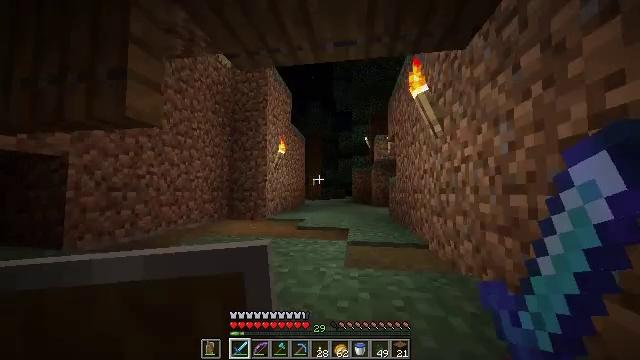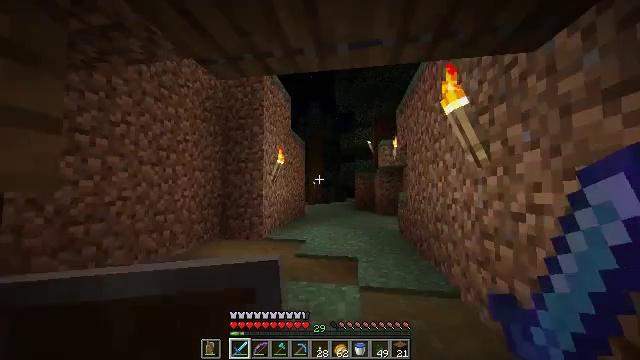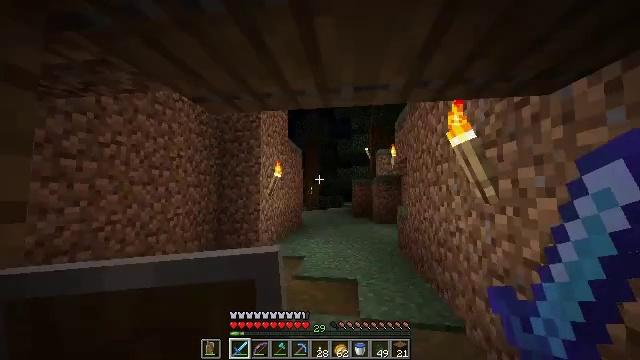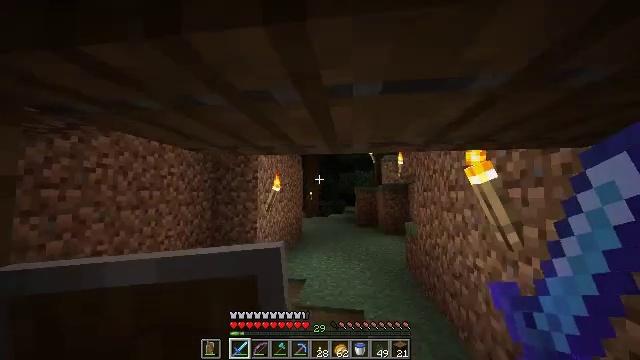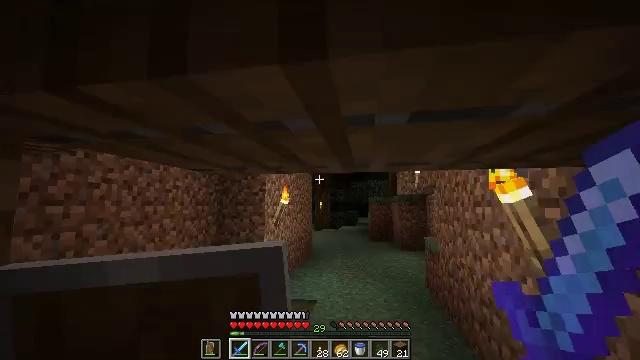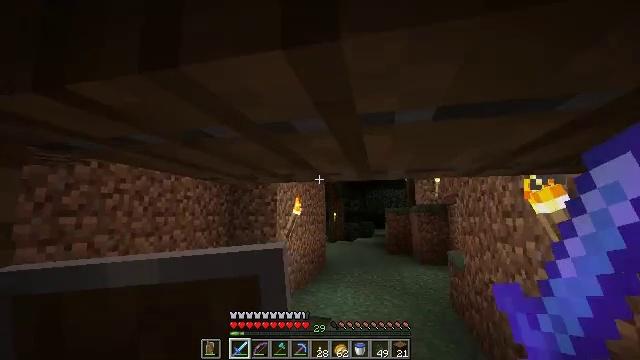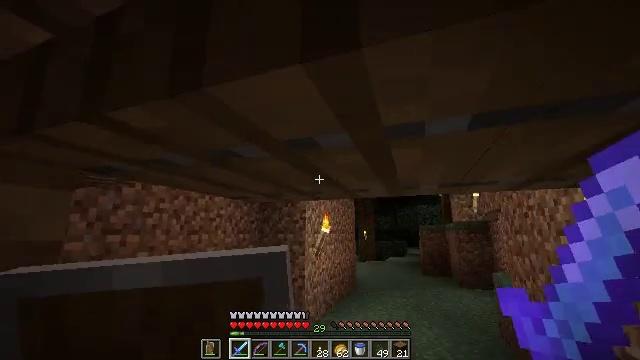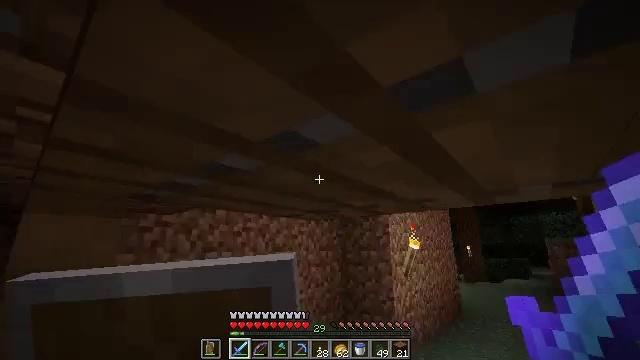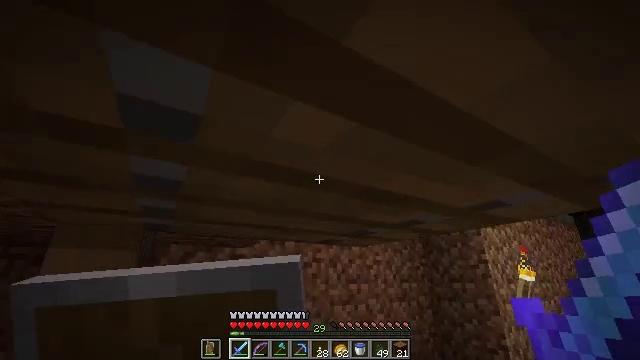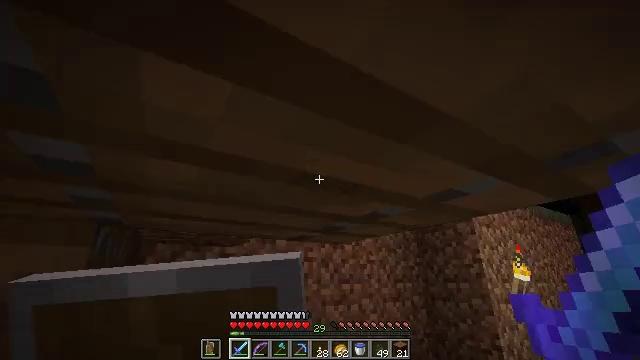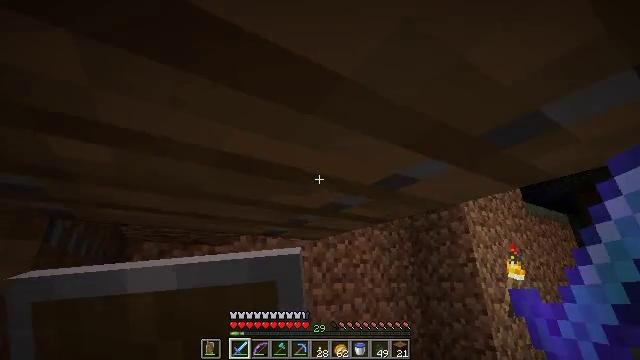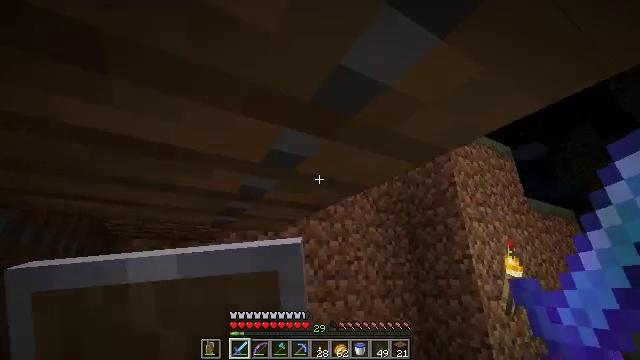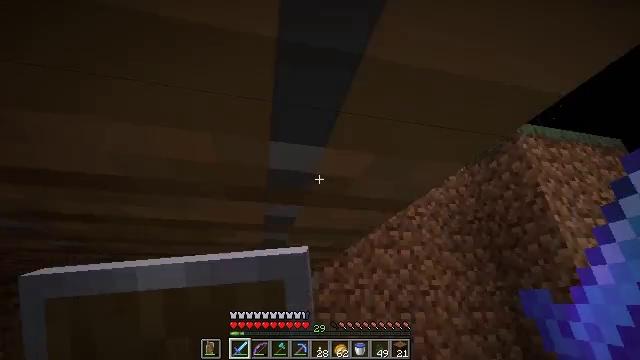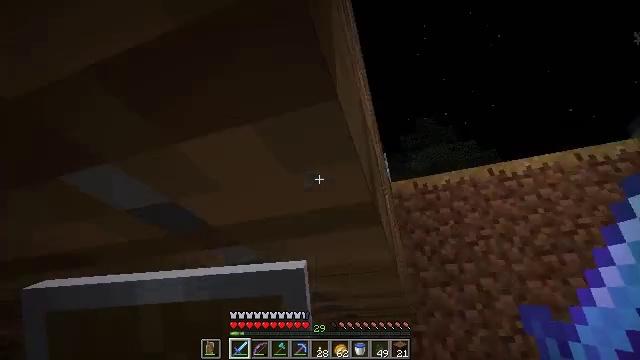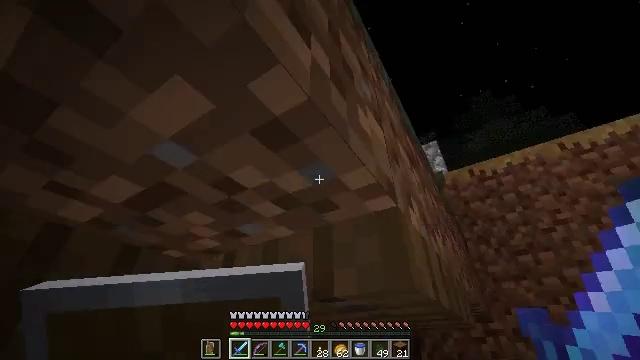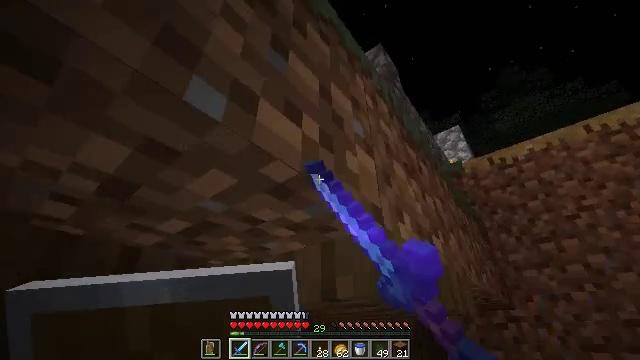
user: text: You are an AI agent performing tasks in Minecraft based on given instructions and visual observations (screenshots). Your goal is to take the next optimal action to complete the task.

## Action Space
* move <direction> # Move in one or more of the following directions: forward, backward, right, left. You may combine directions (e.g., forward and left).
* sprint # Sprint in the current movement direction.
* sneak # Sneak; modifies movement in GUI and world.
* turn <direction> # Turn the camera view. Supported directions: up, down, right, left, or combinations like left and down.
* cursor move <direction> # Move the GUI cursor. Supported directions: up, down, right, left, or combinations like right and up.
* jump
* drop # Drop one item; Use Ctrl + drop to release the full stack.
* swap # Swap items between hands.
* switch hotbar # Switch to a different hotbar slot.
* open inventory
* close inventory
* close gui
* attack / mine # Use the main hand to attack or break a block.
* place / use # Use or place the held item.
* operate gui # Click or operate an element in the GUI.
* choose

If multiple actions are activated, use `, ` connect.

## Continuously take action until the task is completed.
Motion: motion action
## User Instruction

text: Collect beetroots from the field.
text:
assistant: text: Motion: move forward, jump
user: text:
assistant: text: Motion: move forward, jump
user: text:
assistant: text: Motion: move forward and move right, jump
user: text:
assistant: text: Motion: move forward and move right, turn left and up
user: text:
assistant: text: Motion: move forward and move right, turn left and up
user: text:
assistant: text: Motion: move forward and move right, turn left and up
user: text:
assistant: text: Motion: move forward and move right, turn left and up
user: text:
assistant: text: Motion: move forward and move right, turn left and up
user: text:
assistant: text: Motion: move right
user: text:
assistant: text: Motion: move right
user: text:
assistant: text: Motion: move back and move right, turn left
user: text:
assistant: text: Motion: move back and move right, turn left and up
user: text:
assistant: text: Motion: move back and move right, turn left and up
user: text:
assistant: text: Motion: move back, turn left, use / place
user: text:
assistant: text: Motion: move back, turn left and down, use / place
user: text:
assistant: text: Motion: move back, turn left and down
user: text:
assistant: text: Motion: move back, turn left and down
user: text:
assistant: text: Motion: move back, turn right and down
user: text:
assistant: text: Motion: move back, turn right and down
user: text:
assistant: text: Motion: move back, turn right and down
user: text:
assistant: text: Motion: use / place
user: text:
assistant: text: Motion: turn left and up, use / place
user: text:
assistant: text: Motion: turn left and up
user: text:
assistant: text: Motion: turn left and up
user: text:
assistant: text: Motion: turn left and up
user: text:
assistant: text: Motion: turn up
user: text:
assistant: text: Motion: use / place
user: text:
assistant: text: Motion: use / place
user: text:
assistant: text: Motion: turn right and down
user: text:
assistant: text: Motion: move forward and move right, turn right and down